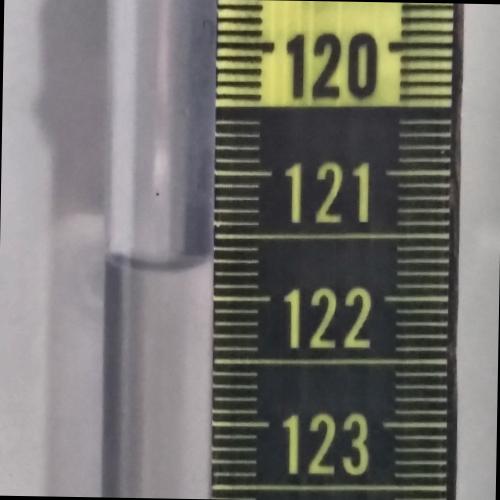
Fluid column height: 121.7 cm